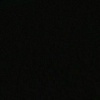
Label: space